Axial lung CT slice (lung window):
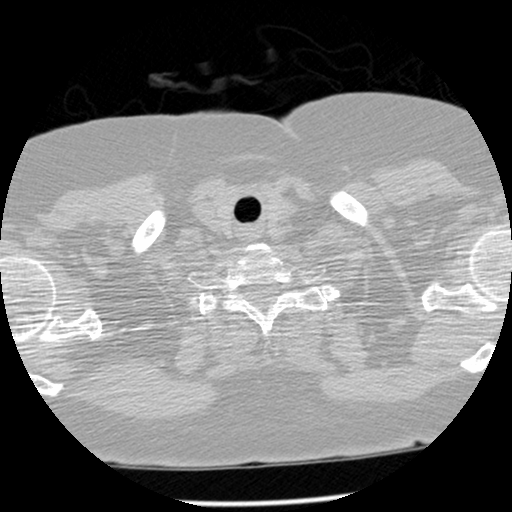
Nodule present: no